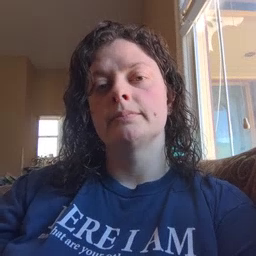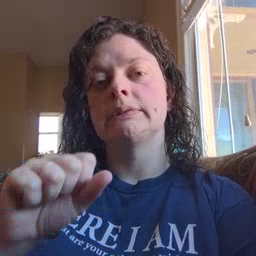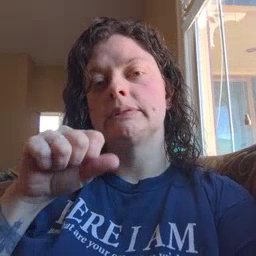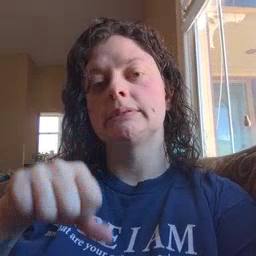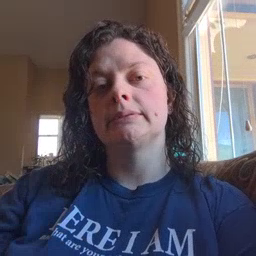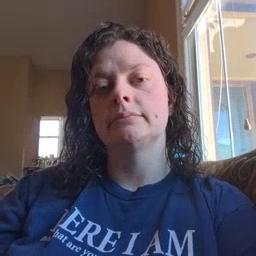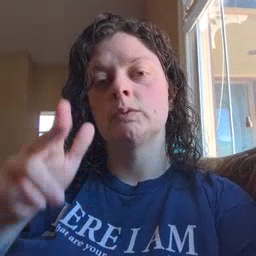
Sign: yes